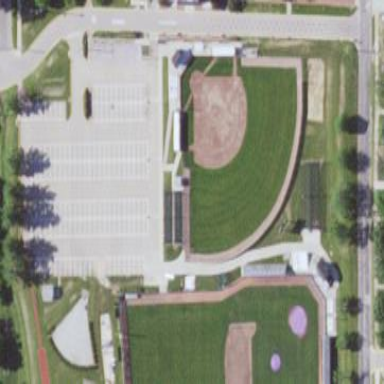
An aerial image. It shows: Baseball pitch for leisure and sports activities.